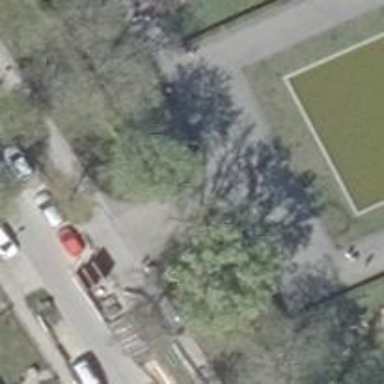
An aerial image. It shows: Footway.